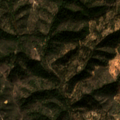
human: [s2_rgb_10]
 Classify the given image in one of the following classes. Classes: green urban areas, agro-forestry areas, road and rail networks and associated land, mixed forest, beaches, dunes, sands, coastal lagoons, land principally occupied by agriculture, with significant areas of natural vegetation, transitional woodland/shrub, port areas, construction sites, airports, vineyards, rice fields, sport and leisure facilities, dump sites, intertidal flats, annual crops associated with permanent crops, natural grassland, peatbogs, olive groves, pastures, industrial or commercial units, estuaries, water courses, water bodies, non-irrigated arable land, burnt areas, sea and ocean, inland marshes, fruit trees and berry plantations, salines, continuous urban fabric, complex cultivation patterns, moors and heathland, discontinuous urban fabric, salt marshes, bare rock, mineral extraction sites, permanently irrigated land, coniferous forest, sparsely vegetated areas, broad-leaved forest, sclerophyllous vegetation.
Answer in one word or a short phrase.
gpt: agro-forestry areas, broad-leaved forest, transitional woodland/shrub